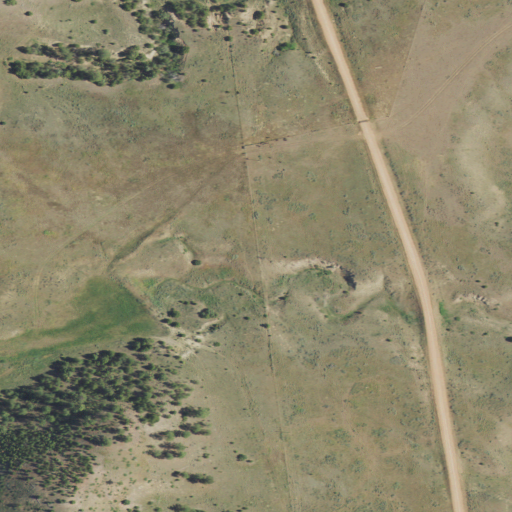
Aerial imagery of valley in Montana named Marvin Draw containing shrub, evergreen forest, and grassland